Interaction volume radius: 5 \u00c5
Interaction volume height: 40 \u00c5
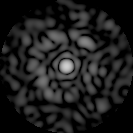
Disorder parameter: 0.7978